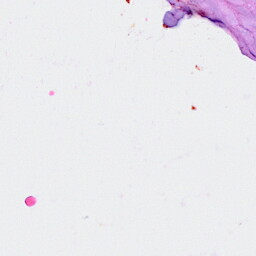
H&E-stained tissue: Breast